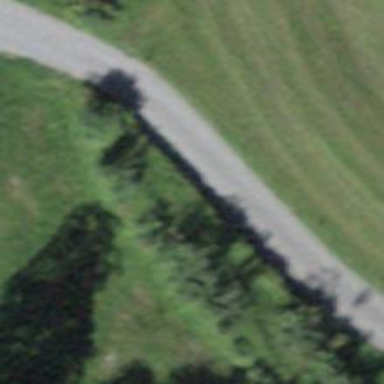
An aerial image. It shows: Hedge acting as barrier.